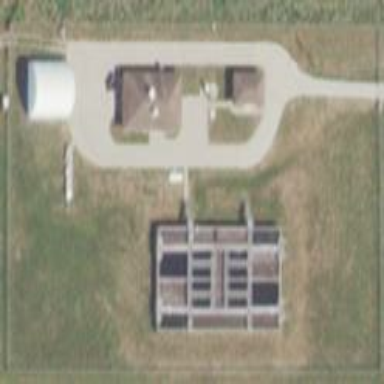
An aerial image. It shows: Wastewater plant.